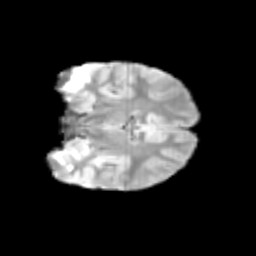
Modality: T2w
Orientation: coronal
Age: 8
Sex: female
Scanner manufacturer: siemens
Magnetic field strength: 3 T
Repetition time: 3.8 s
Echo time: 0.07 s